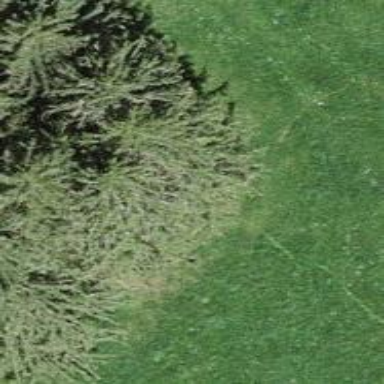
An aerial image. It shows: Evergreen tree with needle-leaved leaves.